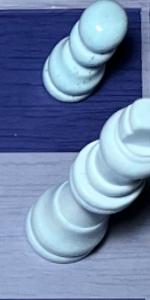
Label: King_White